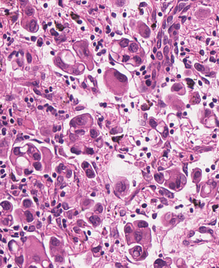
Tumor epithelial tissue: yes
Tumor-associated stroma tissue: yes
Normal tissue: no